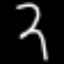
Label: squiggle